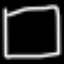
Label: square